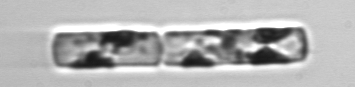
Label: Guinardia_delicatula